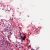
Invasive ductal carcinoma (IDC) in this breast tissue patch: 0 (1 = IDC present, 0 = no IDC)